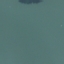
Land use / land cover: SeaLake